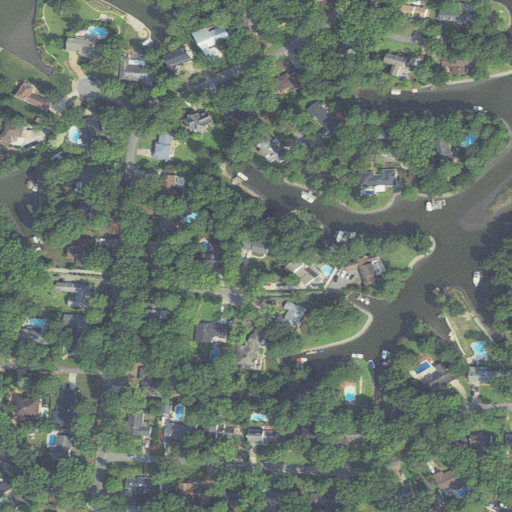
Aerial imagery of cape in Virginia named West Point containing open development, low intensity development, herbaceous wetlands, evergreen forest, mixed forest, woody wetlands, open water, and medium intensity development